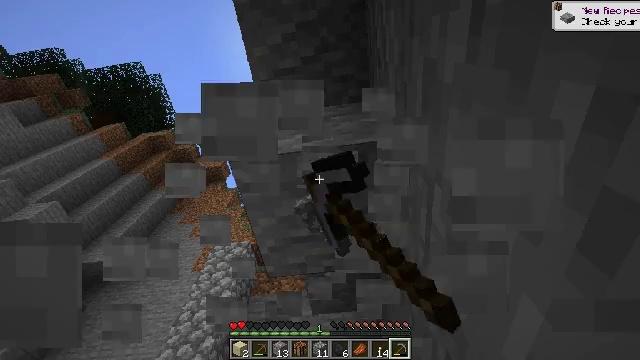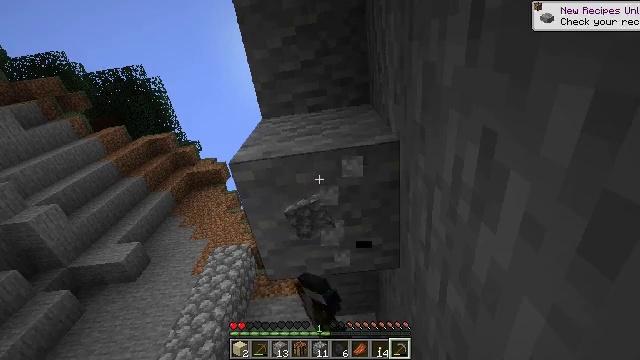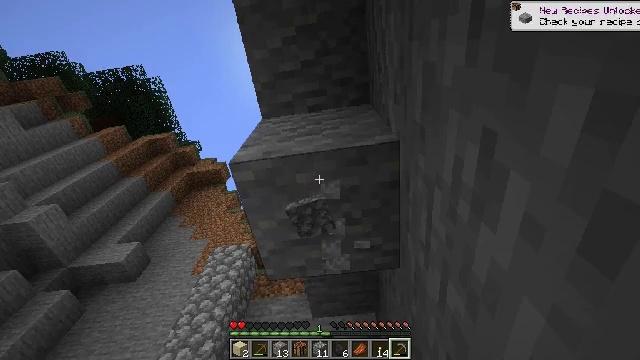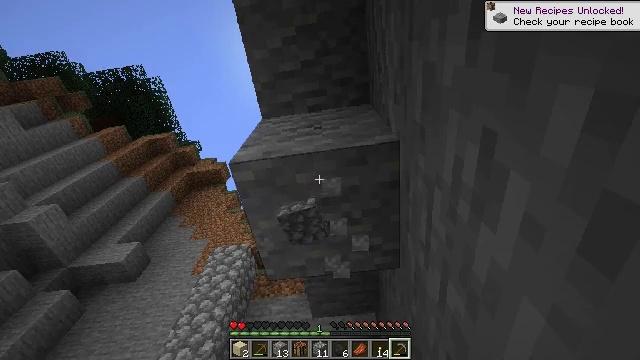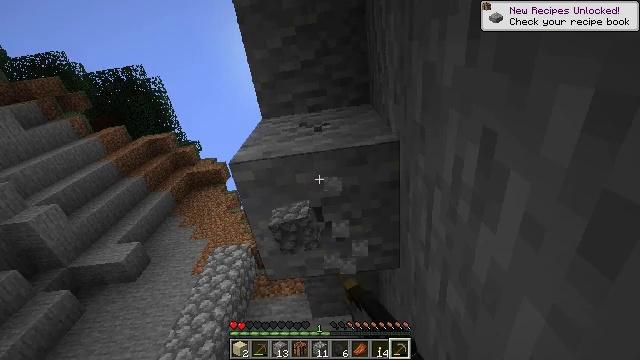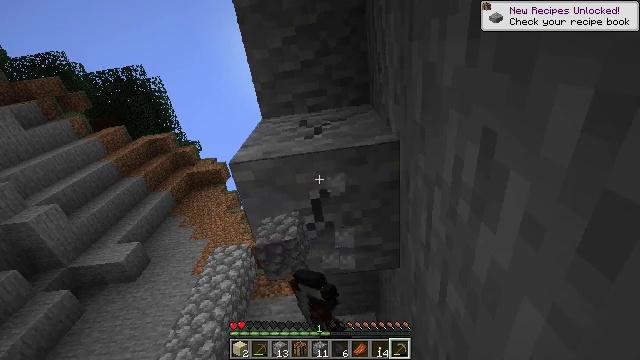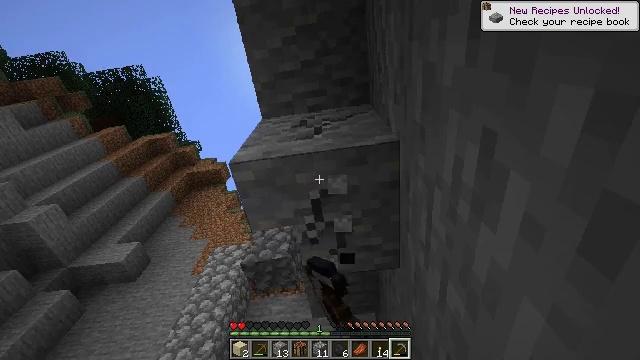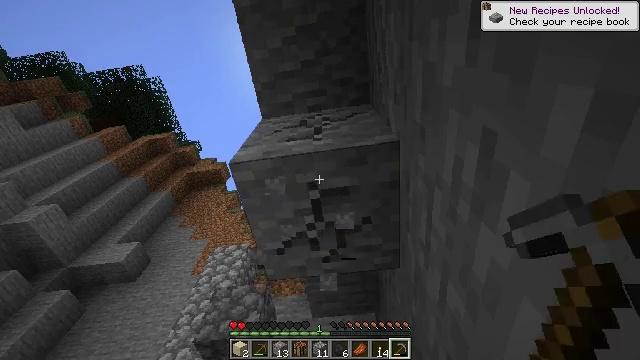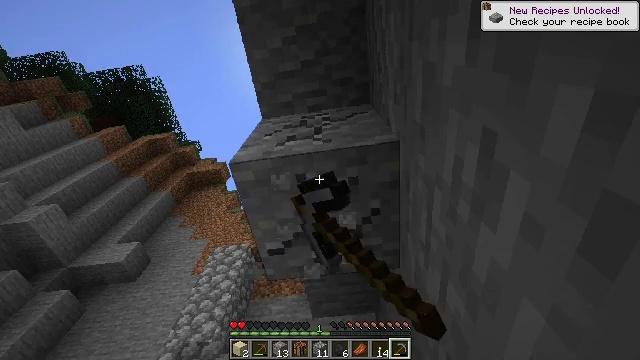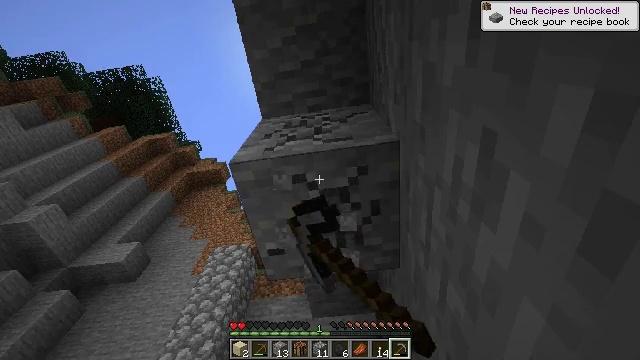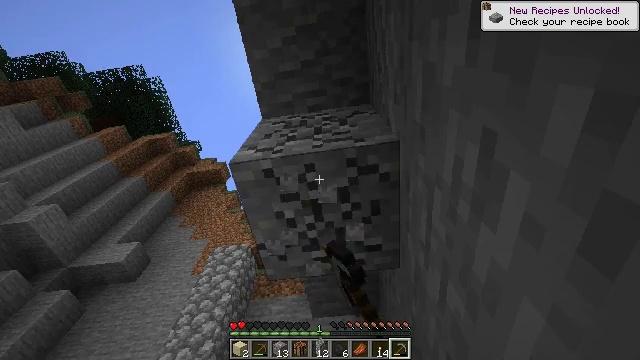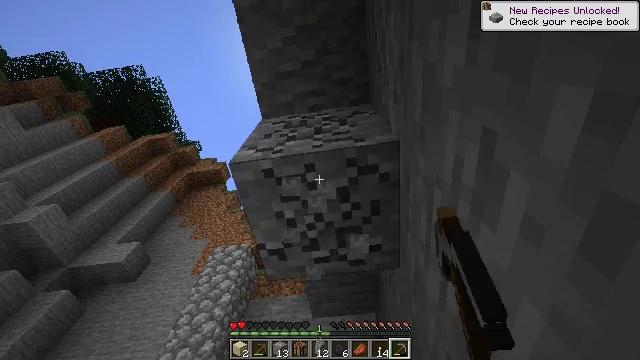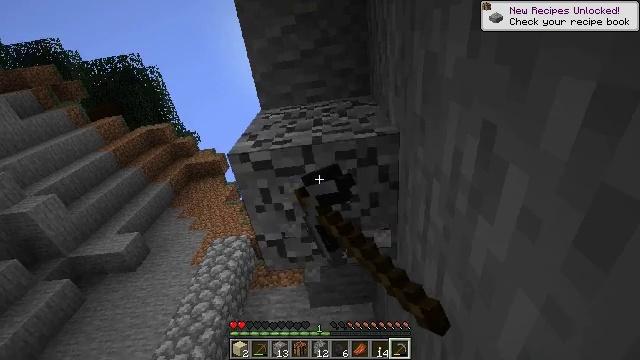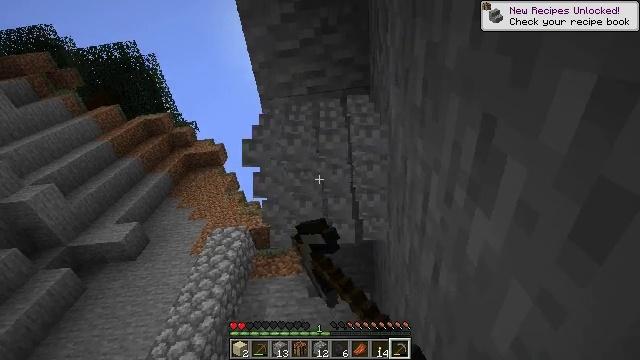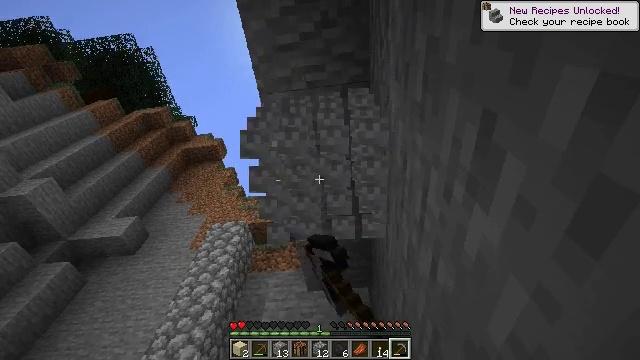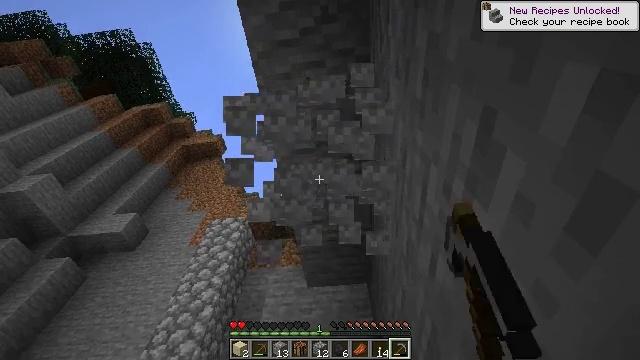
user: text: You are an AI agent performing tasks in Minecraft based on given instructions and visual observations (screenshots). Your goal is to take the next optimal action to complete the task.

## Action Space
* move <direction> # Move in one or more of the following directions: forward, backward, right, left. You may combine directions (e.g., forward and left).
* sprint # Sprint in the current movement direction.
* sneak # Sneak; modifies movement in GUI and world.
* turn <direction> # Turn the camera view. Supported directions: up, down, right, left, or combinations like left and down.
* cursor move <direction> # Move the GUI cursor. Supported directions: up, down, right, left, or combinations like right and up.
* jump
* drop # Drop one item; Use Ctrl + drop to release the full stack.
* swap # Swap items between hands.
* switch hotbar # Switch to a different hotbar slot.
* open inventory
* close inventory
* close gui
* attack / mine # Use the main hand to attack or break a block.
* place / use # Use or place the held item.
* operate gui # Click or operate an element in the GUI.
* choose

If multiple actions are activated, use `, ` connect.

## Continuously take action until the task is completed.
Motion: motion action
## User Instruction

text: Extract andesite from a cave or mountain.
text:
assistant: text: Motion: attack / mine
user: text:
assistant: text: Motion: attack / mine
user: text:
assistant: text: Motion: attack / mine
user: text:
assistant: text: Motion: attack / mine
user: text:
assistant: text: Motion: attack / mine
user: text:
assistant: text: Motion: attack / mine
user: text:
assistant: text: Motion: attack / mine
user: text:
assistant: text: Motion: attack / mine
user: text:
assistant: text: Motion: attack / mine
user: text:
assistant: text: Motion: attack / mine
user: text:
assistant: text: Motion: attack / mine
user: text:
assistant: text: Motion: turn down, attack / mine
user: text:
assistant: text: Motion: turn down, attack / mine
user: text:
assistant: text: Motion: turn down, attack / mine
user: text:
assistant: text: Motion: attack / mine
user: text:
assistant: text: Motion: attack / mine
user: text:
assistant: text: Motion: attack / mine
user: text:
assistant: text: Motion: attack / mine
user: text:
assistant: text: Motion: turn right, attack / mine
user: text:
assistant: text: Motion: turn right and up, attack / mine
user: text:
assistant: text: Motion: attack / mine
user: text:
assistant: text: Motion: attack / mine
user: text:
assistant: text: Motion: attack / mine
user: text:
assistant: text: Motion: attack / mine
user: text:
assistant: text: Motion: attack / mine
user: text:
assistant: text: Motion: attack / mine
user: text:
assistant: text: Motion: turn down, attack / mine
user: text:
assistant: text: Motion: turn down, attack / mine
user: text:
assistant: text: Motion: attack / mine
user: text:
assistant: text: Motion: attack / mine